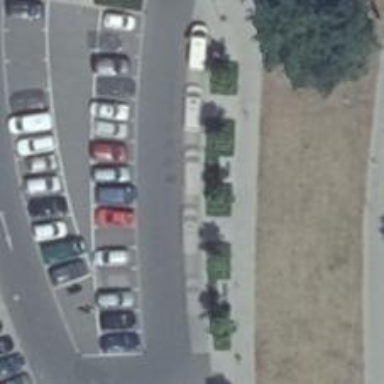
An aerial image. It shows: Taxi stand.